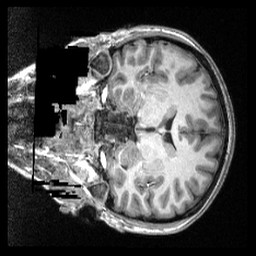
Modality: T1w
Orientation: coronal
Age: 21
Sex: female
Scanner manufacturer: siemens
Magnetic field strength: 3 T
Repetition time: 2.3 s
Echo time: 0.00308 s